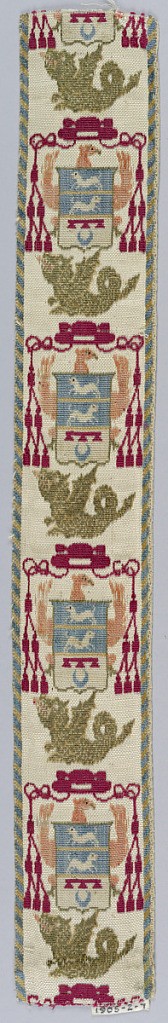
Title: Livery trimming
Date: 17th century
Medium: silk Technique: woven
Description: Design of a red galero (hat with tassles) over an eagle with a shield showing heraldic devices alternating with a dragon-like creature in red, pink, blue and green on a white ground.